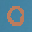
Label: 0